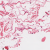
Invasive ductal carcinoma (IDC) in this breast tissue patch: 0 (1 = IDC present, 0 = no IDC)